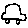
Label: car